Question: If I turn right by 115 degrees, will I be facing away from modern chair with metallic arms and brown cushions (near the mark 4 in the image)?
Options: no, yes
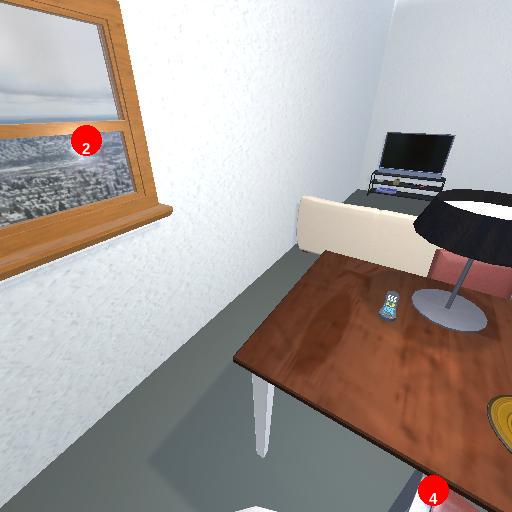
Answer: no